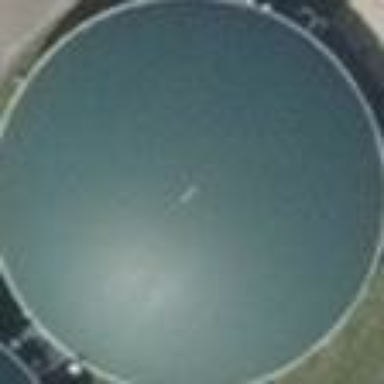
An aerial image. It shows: Building with covered reservoir that serves as power generator. The roof of the reservoir is round in shape.